Question: I previously created a website using ASP.NET that stores contact information and can produce (using an ASP.NET repeater and SQL Datasource) name badges, suitable for printing.
We are migrating this over to Office 365 and using the Sharepoint functionality within that.
I want the list output to look something like this:

The fields are all in a list view and the tick boxes are Yes/No fields, is this possible using XLV/XML/XSLT? I have tried using Sharepoint Designer to modify a list view but have had little success. Any advice/code much appreciated.
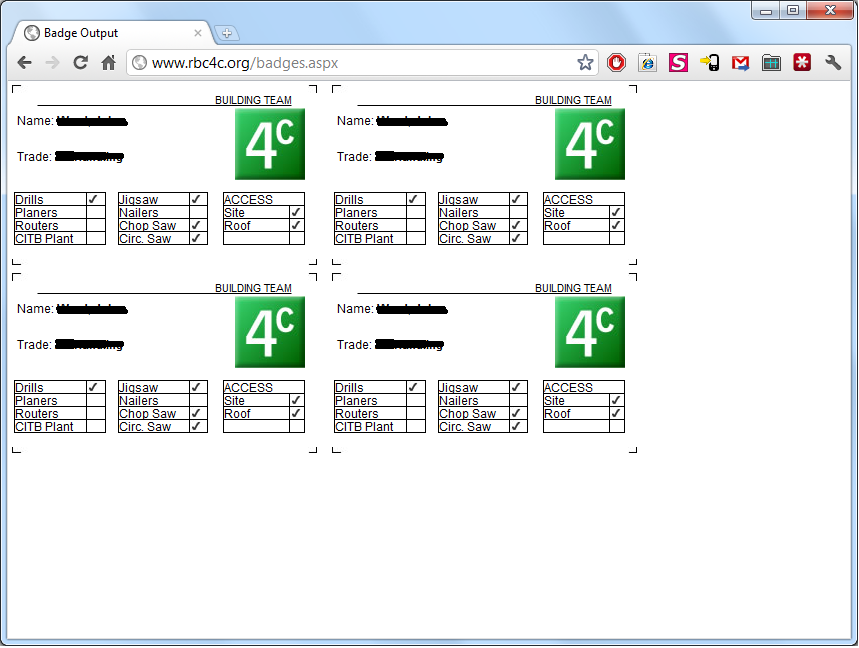
Answer: If this helps anyone else, after much research, I found this fantastic blog post offering some sample code and an example, and with it I was able to achieve what I wanted.
<URL>